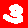
Digit: 3